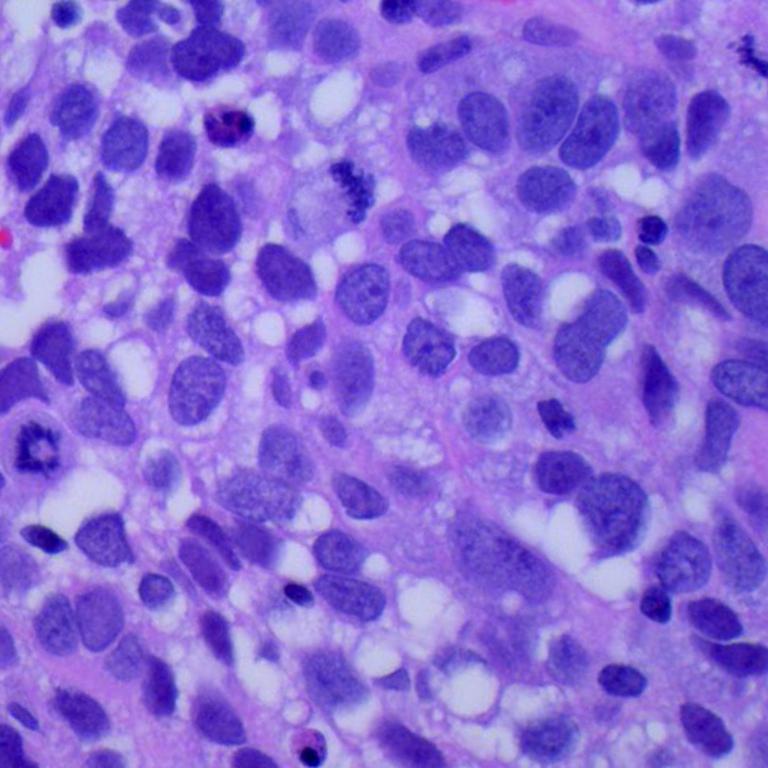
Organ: lung
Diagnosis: squamous carcinomas